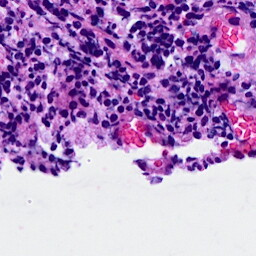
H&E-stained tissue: Breast